Question: I am trying to load library script files dynamically, iff they are not loaded by any other page. Here, 'container' is just a div element.
'''
if($ === undefined ){
$(".container").append('<script src="../static/js/jquery.js"></script>')
$(".container").append('<script src="../static/js/dt_jq_ui.js"></script>');
$(".container").append('<script src="../static/js/report_app.js"></script>')
}
'''
But it fails and the firefox console error is,

Error text is,
'''
SyntaxError: unterminated string literal
$(".container").append('<script src="../static/js/jquery.js">
'''
Why is the html string with 'script' tag marked as invalid?
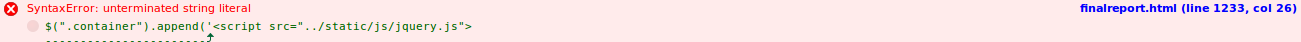
Answer: > Does it event enter the 'if block'?
Answer is 'no' because '$' is treated like a 'variable'
1.Variables that are actually 'not defined', i.e. they don't exists as a given name isn't bound in the current lexical environment. Accessing such a variable will throw an error, but using typeof won't and will return 'undefined'. In contrast, accessing non-existing properties will not throw an error and return undefined instead (and you may use the in operator or the hasOwnProperty() method to check if properties actually do exist).
2.Existing variables which have not been assigned a value (which is common because of var hoisting) or which have been explicitly set to undefined. Accessing such a variable will return undefined, typeof will return 'undefined'.
3.Existing variables which have been explicitly set to null. Accessing such a variable will return null, typeof will return 'object'. Note that this is misleading: null is not an object, but a primitive value of type Null (which has the consequence that you can't return null from constructor functions - you have to throw an error instead to denote failure).